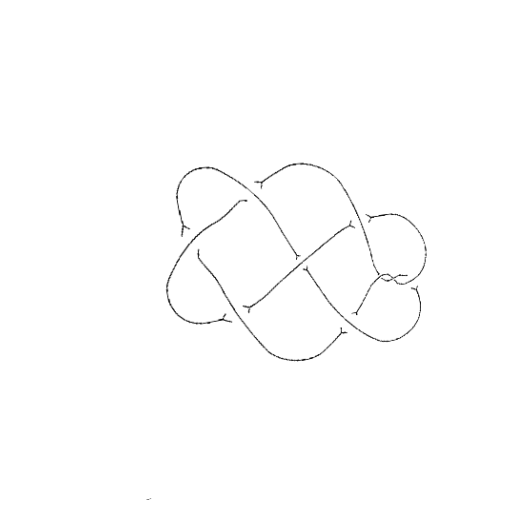
Crossing number: 9